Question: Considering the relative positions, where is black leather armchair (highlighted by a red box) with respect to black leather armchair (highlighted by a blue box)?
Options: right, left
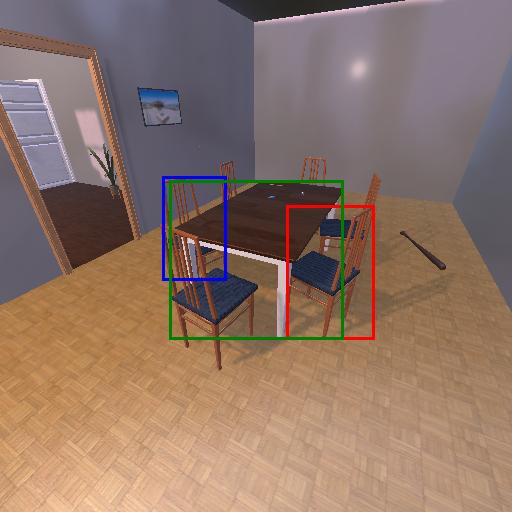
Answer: right